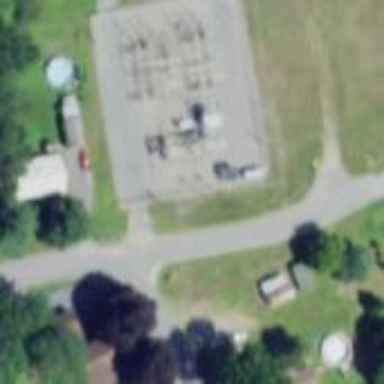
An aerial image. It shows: Fence enclosing minor distribution power substation.